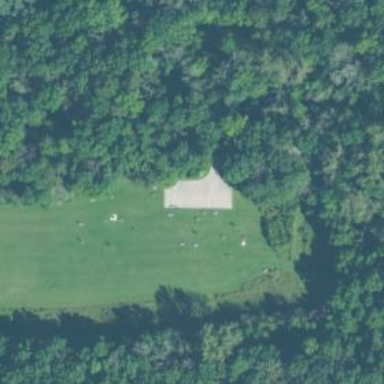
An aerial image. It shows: Picnic site popular for tourists.